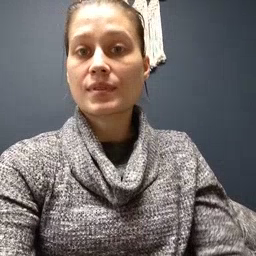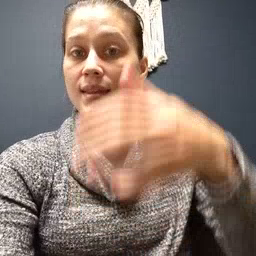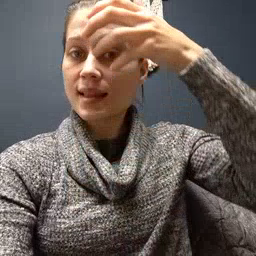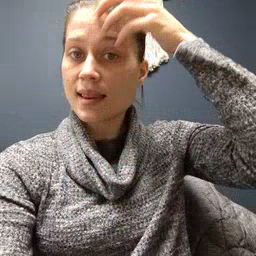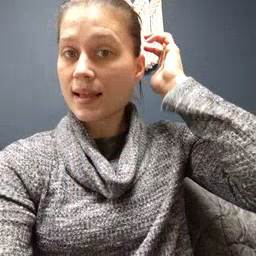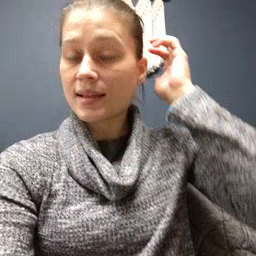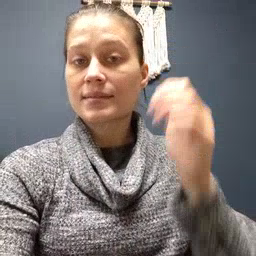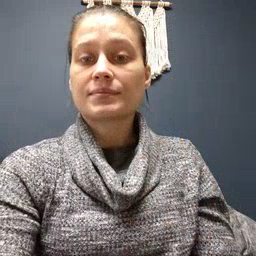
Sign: lion